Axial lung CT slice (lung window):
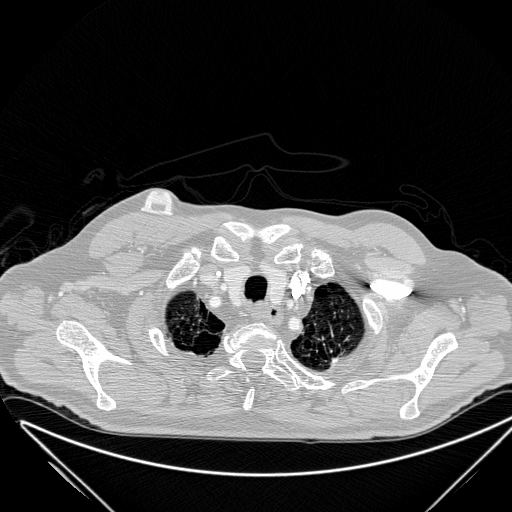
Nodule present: no